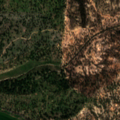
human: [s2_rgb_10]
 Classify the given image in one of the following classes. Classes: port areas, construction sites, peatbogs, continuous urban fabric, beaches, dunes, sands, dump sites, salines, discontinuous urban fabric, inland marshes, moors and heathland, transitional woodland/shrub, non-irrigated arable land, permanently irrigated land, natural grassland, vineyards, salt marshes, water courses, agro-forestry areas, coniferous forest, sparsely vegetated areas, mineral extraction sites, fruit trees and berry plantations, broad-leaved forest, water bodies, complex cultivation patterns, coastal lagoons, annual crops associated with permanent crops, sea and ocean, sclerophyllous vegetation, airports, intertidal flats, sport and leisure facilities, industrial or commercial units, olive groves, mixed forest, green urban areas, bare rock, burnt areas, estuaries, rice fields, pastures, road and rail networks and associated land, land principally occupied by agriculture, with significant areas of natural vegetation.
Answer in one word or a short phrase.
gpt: permanently irrigated land, agro-forestry areas, broad-leaved forest, transitional woodland/shrub